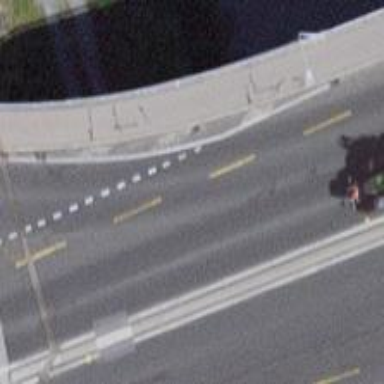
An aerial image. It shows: Primary highway bridge with separate asphalt cycle lane and sidewalk. The bridge also has busway road.